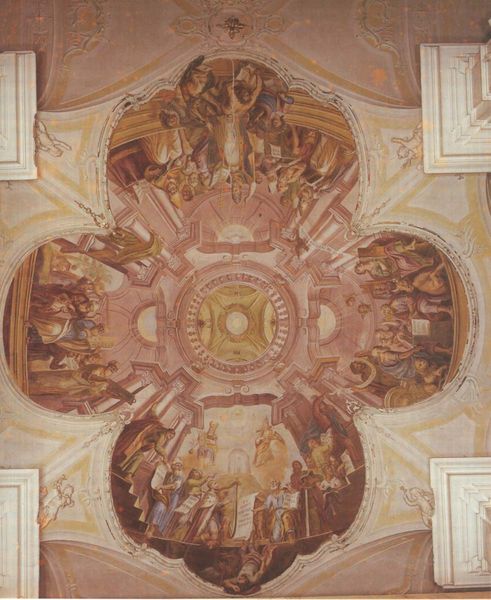
Titel: Deckenbild der Bibliothek aus Polling
Künstler: Johann Baptist Baader
Standort: Polling, Augustiner-Chorherrenstift (EU - D - Bayern)
Schlagwörter: gemälde, himmel, weiß, gelb, menschen, braun, laterne, männer, pfeiler, säulen, gebäude, rot, architektur, kirche, gold, decke, rosa, engel, schrift, perspektive, kuppel, stuck, foto, gewölbe, kreuz, seite, kapitell, fresken, deckengemälde, fresko, geln, szenen, kleeblatt, deckenmalerei, vierung, deckenfresko, abschlus, vier gemälde